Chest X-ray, PA view. Patient: 43 years old, sex F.
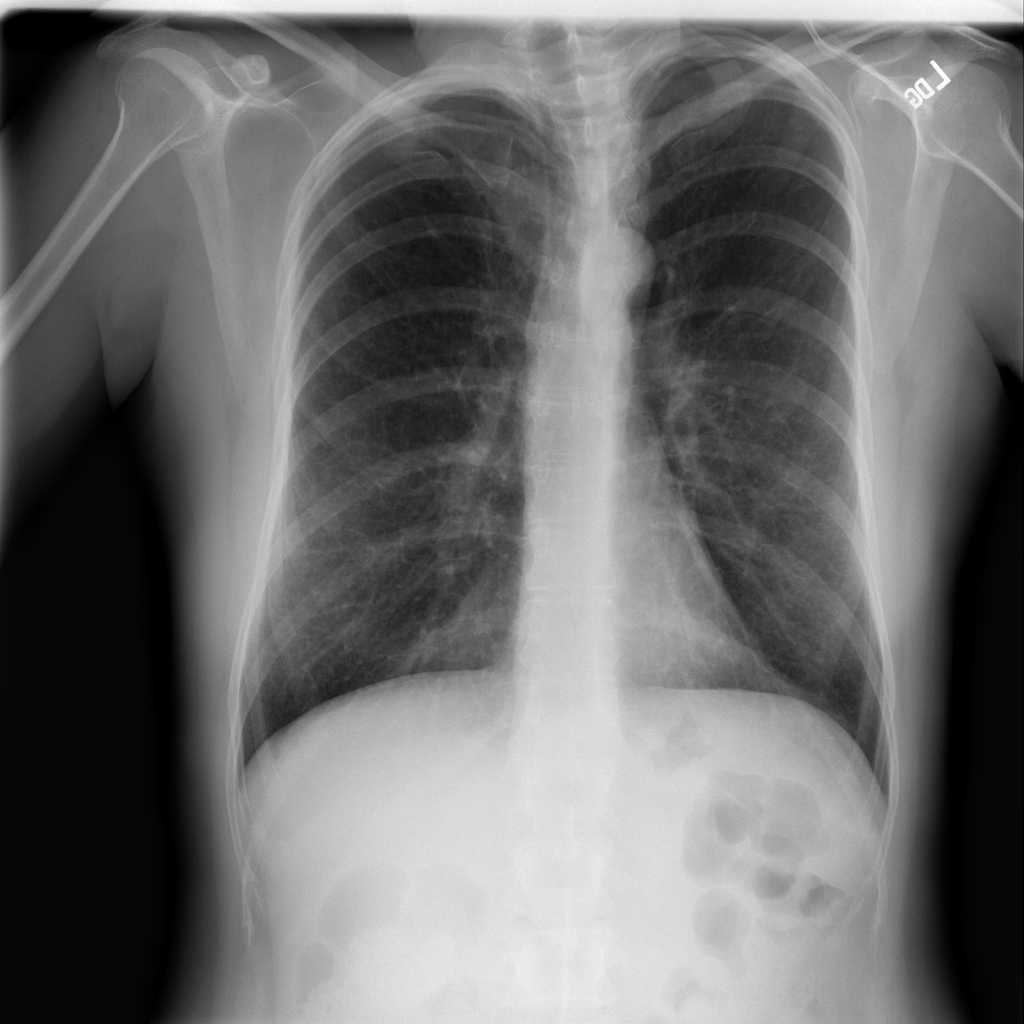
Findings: No Finding